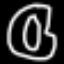
Label: donut